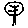
Label: tree